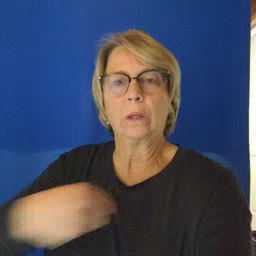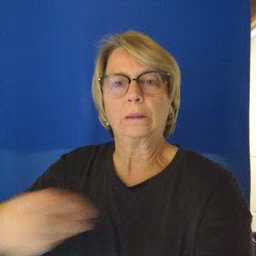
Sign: white